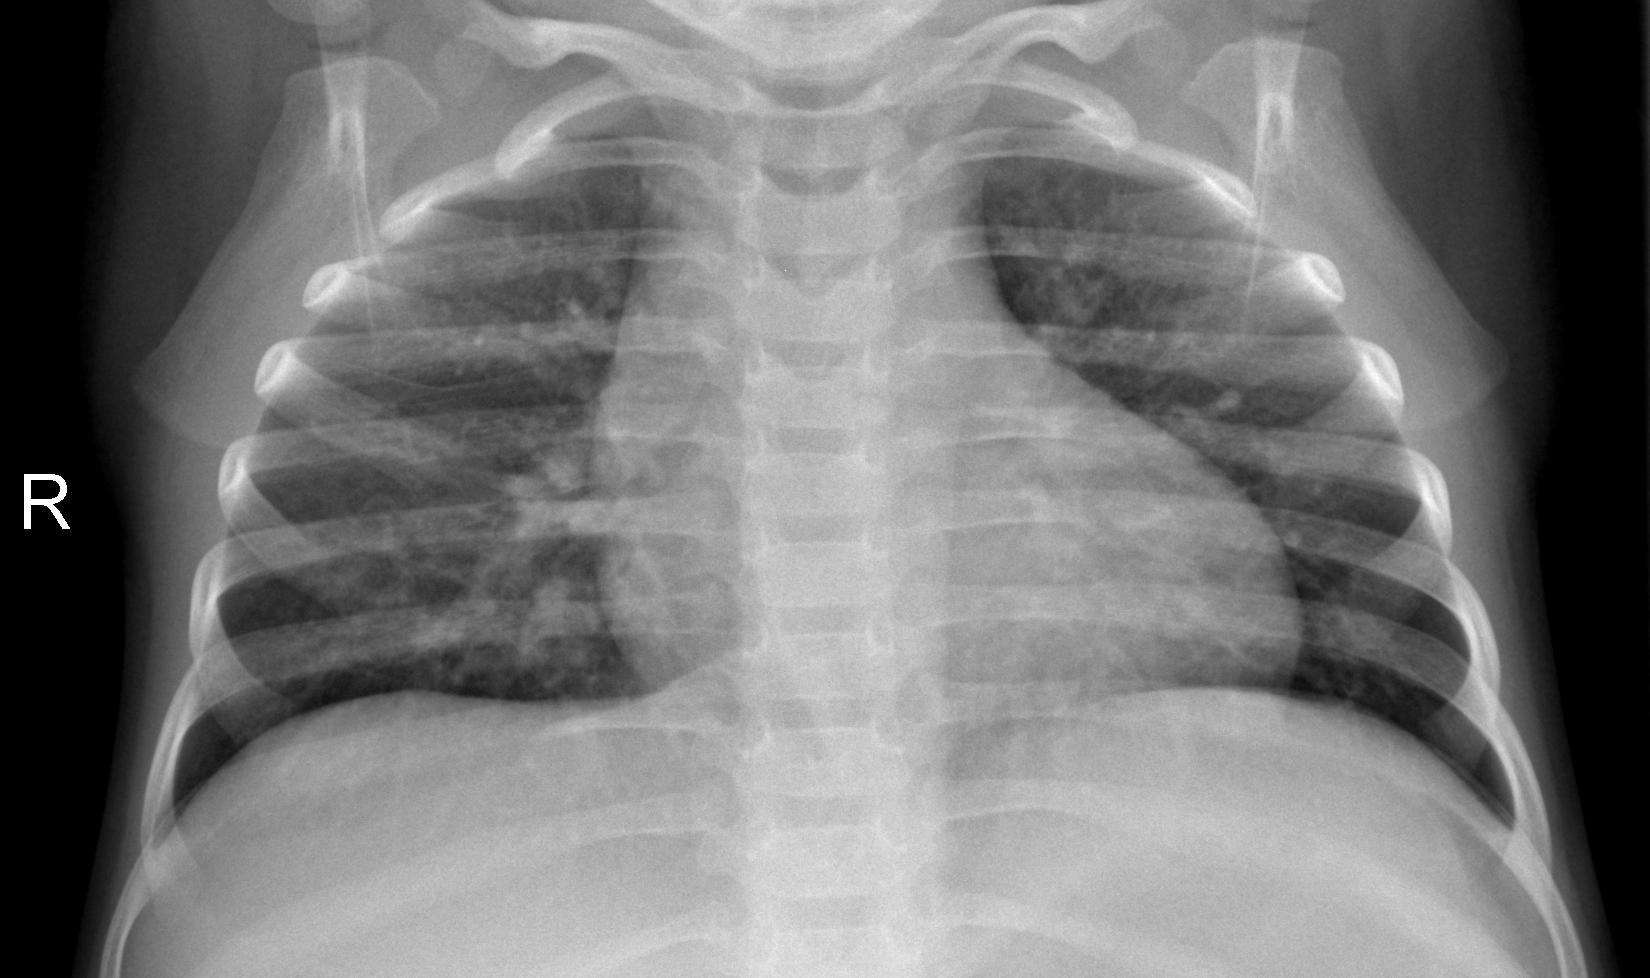
Diagnosis: PNEUMONIA